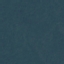
Label: Forest